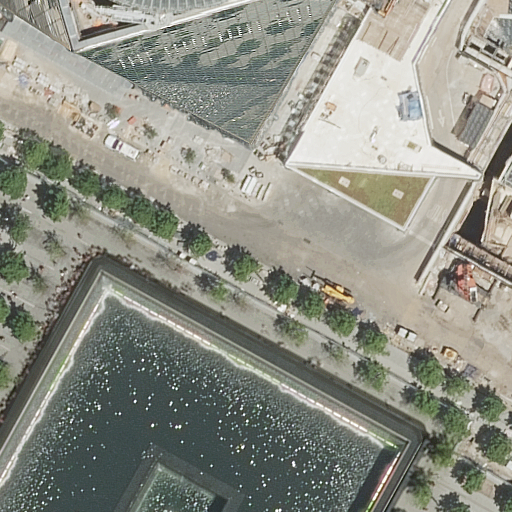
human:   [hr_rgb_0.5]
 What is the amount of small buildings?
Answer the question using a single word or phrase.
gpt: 0

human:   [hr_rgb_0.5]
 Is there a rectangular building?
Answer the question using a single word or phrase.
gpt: no

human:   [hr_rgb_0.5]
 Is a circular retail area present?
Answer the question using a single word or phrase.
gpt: no

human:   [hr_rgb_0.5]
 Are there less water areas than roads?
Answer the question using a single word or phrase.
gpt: yes

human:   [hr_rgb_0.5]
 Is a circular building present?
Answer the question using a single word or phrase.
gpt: no

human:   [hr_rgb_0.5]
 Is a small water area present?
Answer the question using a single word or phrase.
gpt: no

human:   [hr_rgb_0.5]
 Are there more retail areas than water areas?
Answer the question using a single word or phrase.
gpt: no

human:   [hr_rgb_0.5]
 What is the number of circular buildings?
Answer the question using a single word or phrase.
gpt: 0

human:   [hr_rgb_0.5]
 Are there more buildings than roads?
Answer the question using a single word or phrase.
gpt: no

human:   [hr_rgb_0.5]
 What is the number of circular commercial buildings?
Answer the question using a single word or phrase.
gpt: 0

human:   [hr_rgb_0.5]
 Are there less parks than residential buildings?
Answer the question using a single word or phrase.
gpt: no

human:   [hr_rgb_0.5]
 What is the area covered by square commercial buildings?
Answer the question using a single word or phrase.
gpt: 0m2

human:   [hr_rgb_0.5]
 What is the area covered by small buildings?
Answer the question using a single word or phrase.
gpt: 0m2

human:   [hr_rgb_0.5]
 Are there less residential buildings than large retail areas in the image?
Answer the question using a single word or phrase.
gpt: no

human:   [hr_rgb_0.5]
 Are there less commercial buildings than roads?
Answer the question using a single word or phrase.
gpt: yes

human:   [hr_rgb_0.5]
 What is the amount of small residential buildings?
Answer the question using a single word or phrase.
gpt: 0

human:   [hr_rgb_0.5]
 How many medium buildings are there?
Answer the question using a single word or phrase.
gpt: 0

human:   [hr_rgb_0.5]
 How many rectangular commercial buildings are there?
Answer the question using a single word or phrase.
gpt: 0

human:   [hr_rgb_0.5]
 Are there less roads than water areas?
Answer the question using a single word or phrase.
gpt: no

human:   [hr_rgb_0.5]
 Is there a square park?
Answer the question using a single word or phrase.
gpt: no

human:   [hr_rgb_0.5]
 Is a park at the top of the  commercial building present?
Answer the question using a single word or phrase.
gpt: no

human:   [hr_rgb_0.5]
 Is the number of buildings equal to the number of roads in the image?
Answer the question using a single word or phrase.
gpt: no

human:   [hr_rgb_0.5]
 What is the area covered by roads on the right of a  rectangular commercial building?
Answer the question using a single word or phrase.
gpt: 0m2

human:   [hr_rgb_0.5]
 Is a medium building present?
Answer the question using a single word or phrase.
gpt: no

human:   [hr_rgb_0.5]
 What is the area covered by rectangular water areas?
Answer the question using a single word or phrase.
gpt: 0m2

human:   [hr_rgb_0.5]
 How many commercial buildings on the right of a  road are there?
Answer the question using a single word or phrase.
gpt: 0

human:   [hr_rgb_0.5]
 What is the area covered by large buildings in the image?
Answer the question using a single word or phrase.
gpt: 5359m2

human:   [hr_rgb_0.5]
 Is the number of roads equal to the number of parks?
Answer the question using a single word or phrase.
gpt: no

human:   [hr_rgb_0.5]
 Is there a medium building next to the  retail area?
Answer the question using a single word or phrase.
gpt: no

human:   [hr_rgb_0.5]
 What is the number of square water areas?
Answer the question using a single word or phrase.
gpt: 0

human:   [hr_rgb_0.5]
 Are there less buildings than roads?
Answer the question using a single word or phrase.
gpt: yes

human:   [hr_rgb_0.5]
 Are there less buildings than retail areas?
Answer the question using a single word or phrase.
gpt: no

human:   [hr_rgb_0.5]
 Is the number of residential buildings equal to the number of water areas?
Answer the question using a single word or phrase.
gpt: no

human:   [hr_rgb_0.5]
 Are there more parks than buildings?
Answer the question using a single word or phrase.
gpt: no

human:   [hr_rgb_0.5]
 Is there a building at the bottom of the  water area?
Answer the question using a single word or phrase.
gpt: no

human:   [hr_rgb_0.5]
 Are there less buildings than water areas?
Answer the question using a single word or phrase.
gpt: no